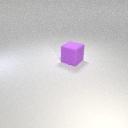
large purple rubber cube